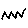
Label: zigzag